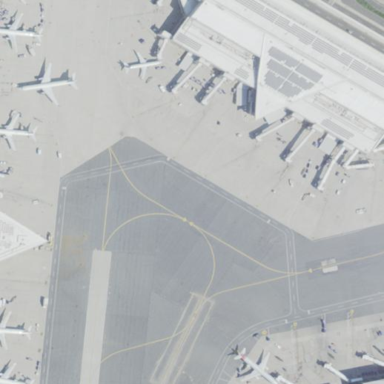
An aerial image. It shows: Concrete apron at the airport.